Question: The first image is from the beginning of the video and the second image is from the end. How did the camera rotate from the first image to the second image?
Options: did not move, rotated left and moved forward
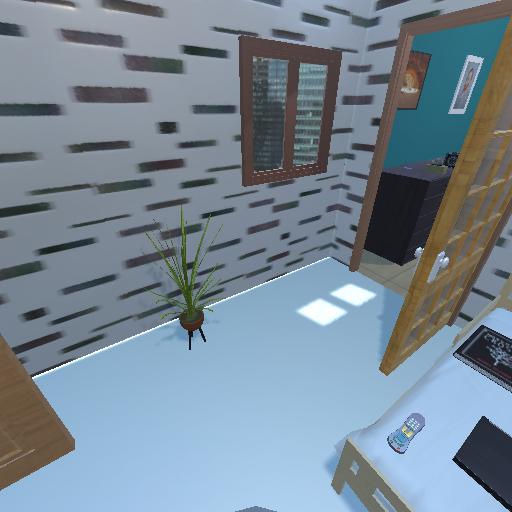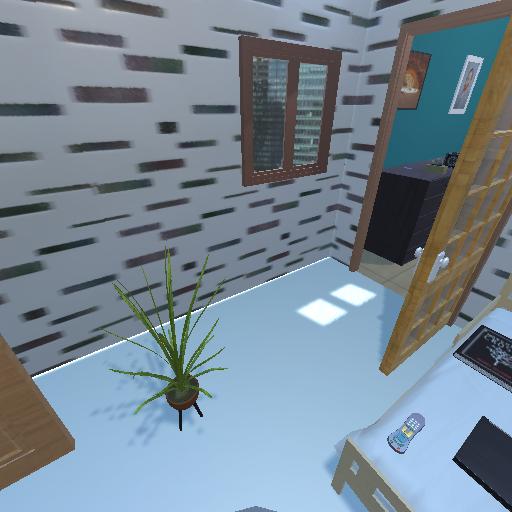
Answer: did not move